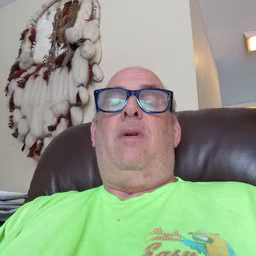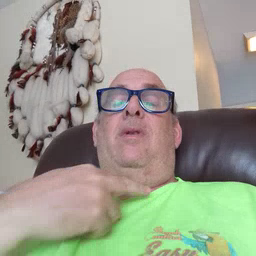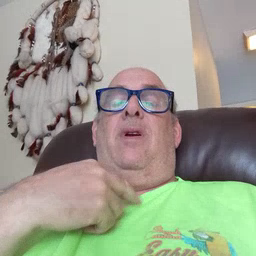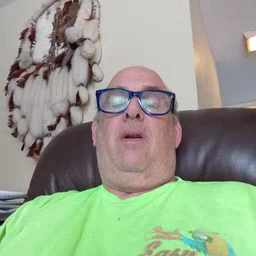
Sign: stuck